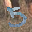
Label: 5